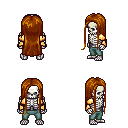
a pixel art fantasy rpg character, male body template, skeleton, gold arm armor, teal pants, brunette extra-long hairstyle, four views (front, back, left, right), 2x2 character sprite sheet, small pixel art, hard edges, no anti-aliasing